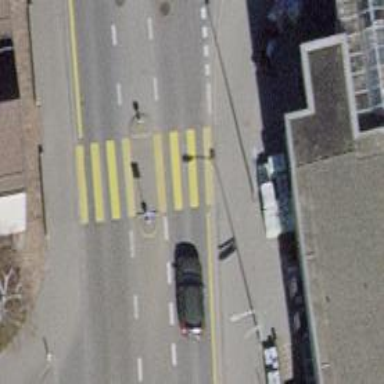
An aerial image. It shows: Marked crossing with pedestrian island.